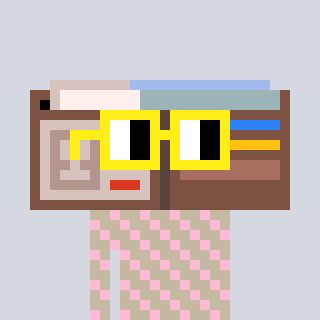
a pixel art character with square yellow glasses, a wallet-shaped head and a bege-colored body on a cool background